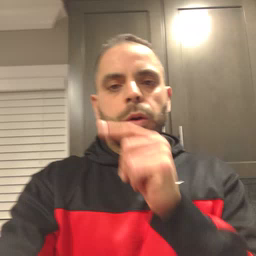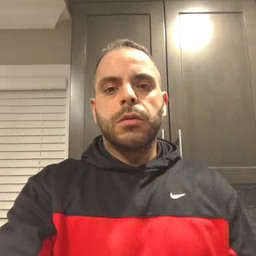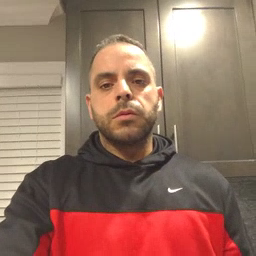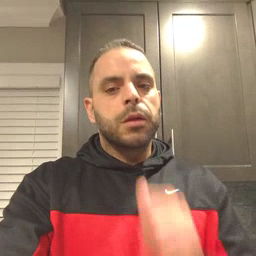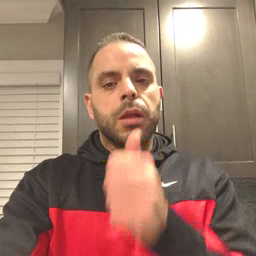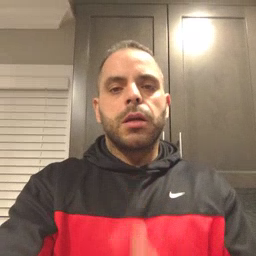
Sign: not